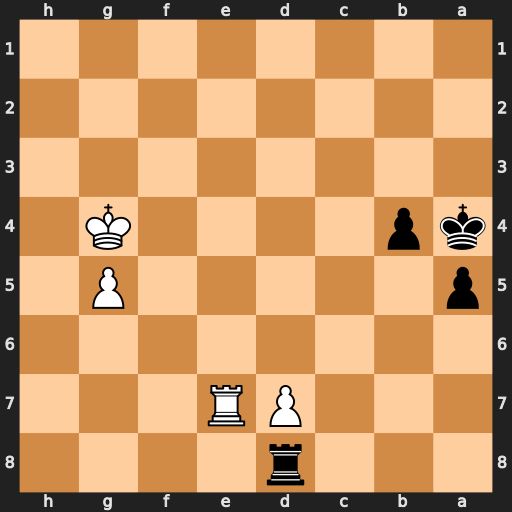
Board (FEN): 3r4/3PR3/8/p5P1/kp4K1/8/8/8
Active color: b
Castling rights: -
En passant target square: -
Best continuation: b3 g6 b2